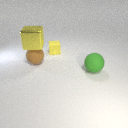
large brown rubber sphere below large yellow metal cube